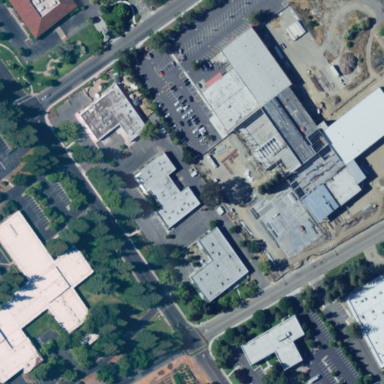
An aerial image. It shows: Commercial building.